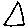
Label: triangle